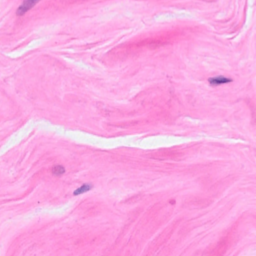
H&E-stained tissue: Breast